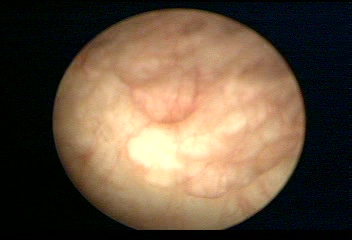
Modality: WLC
Class: Normal mucosa
Bladder cancer association: No